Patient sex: M
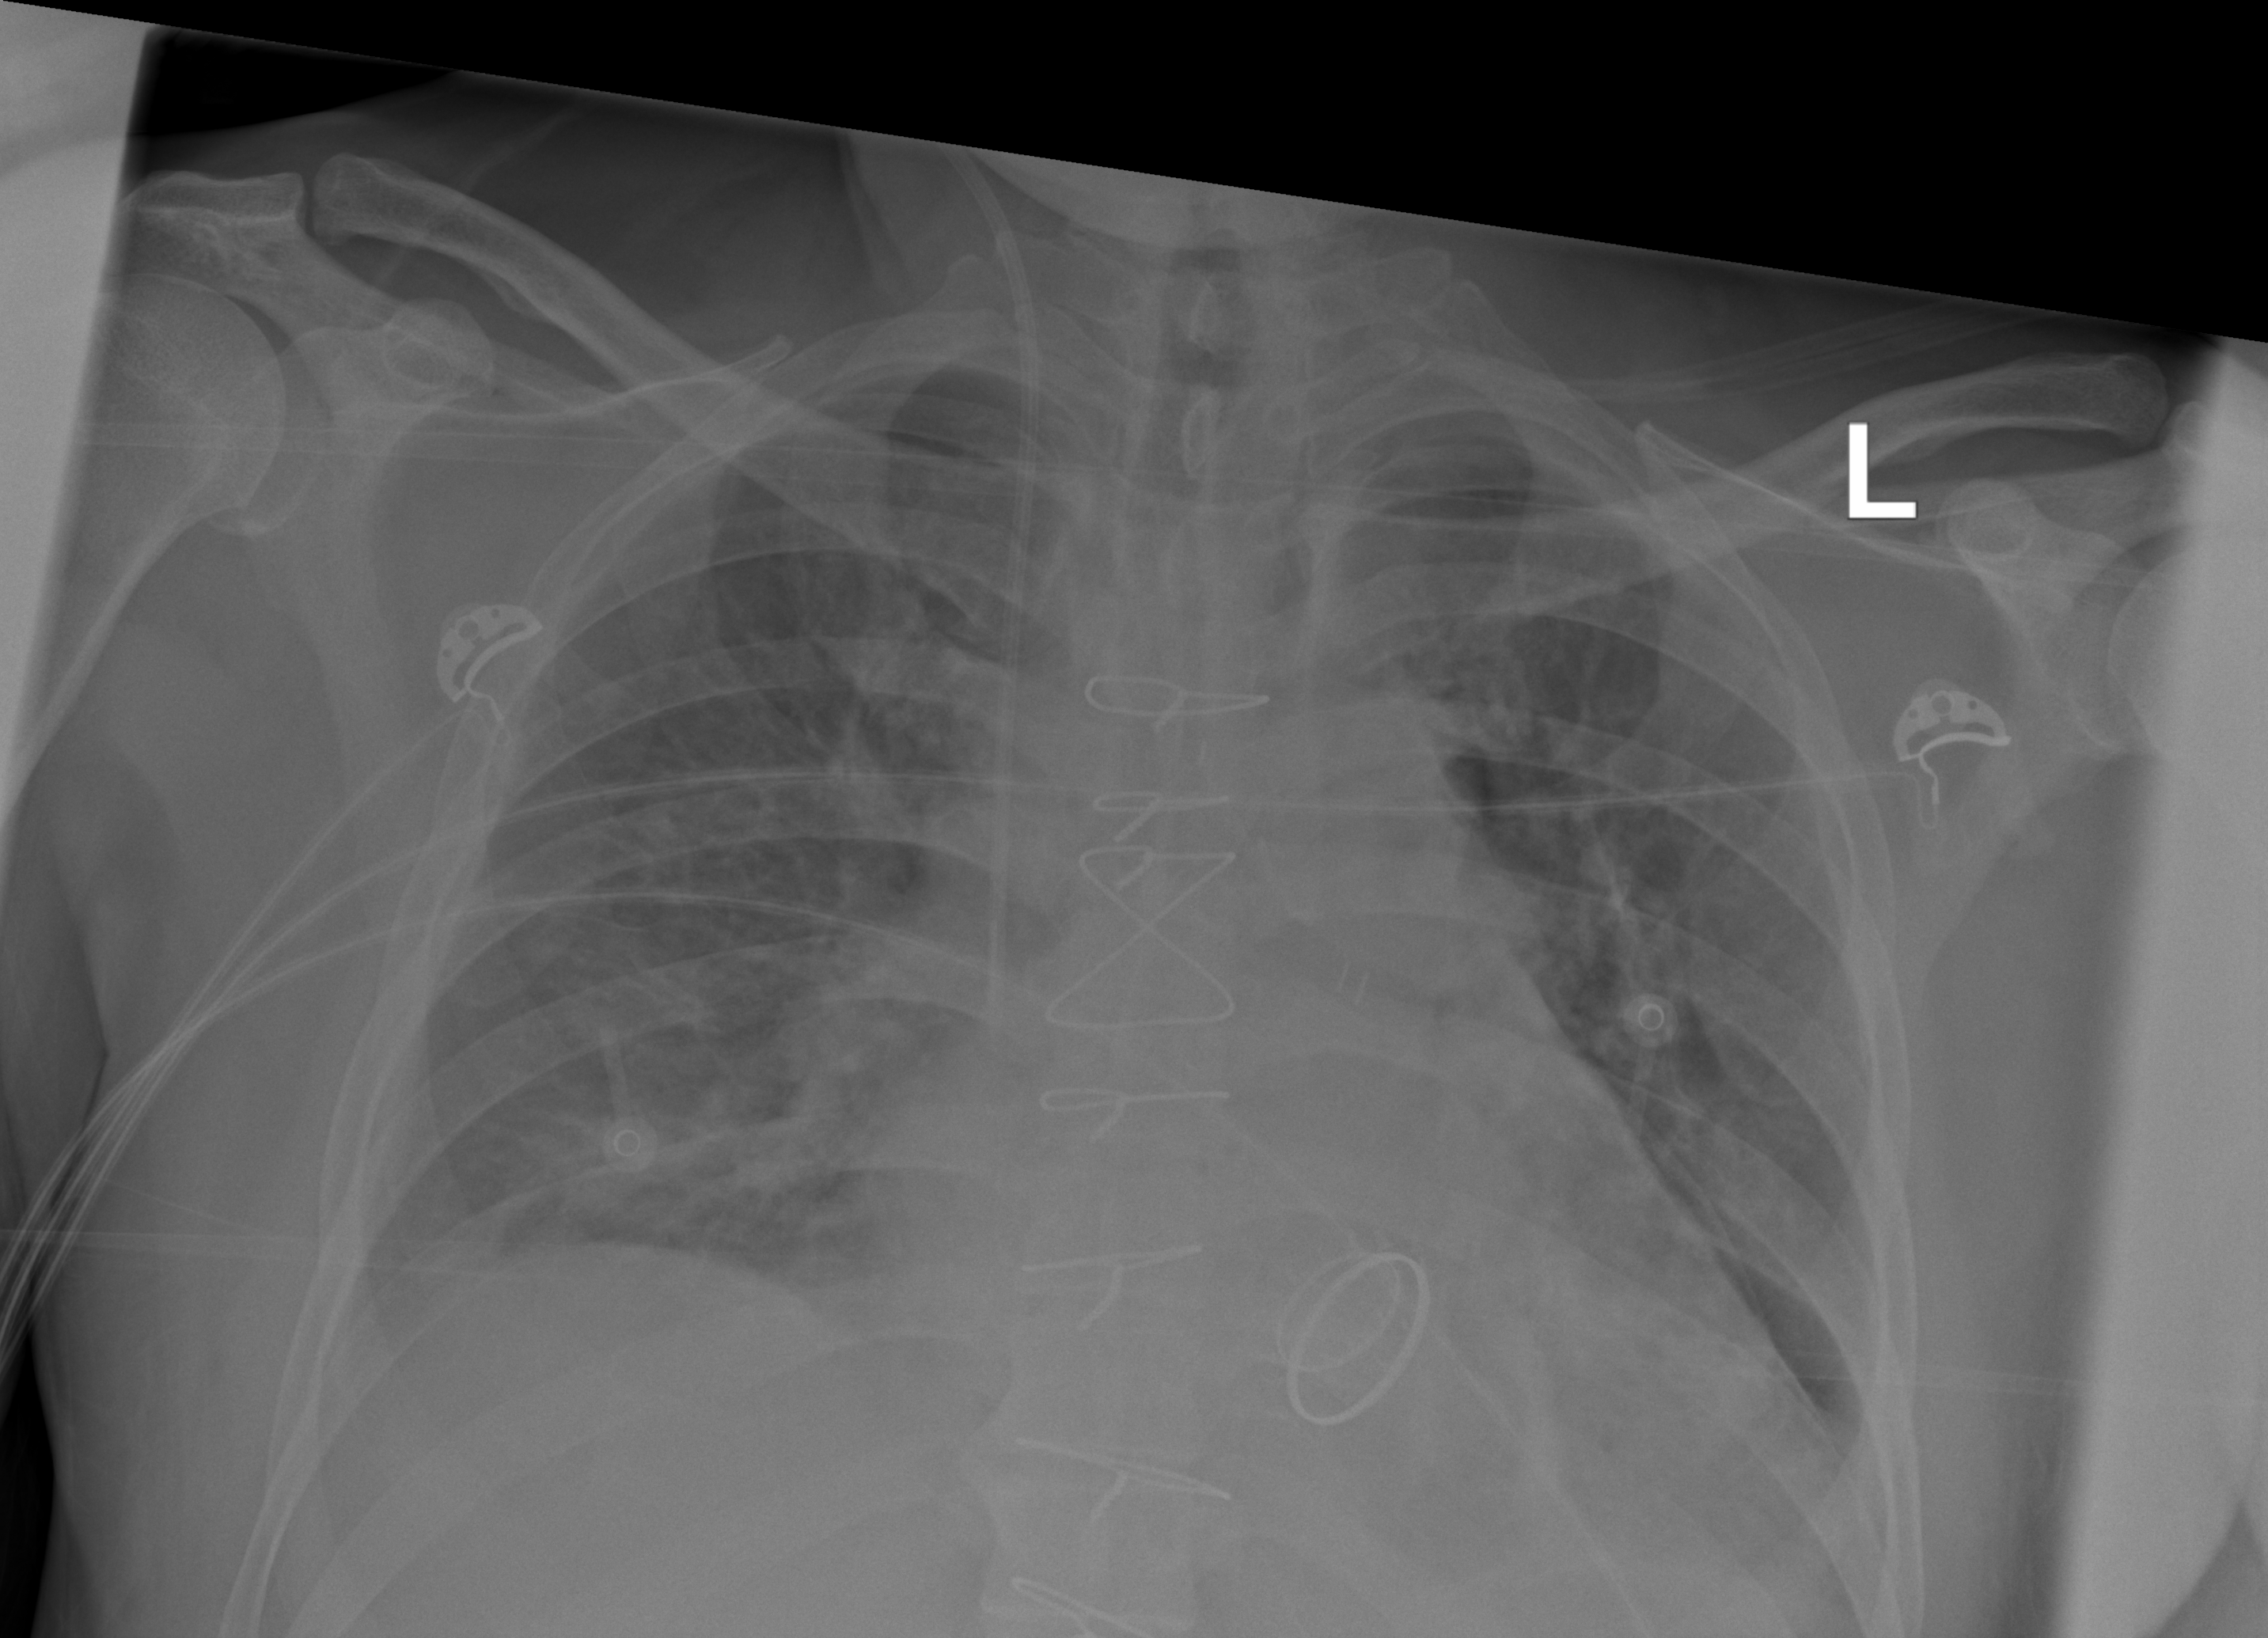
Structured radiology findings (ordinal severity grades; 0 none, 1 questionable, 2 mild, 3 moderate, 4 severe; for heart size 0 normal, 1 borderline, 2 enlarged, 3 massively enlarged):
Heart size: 2
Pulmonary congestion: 2
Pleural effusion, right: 2
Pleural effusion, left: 2
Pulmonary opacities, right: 1
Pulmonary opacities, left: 1
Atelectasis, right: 2
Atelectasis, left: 2